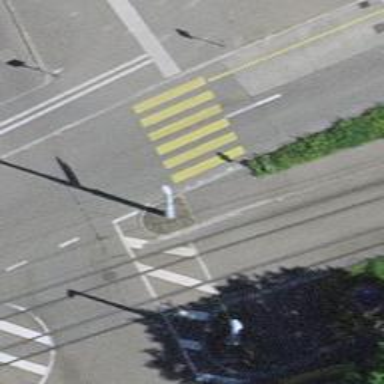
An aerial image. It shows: Uncontrolled railway crossing.